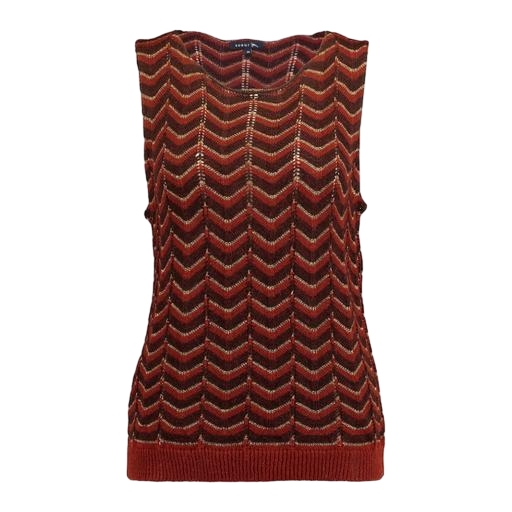
patterned tank top, multicolor pointelle gilet vest, multicolor lua pointelle vest, white background